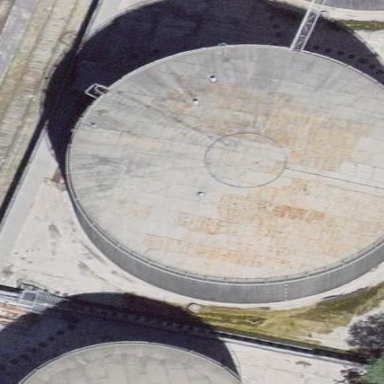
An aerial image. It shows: Storage tank building.